Question: When running sp_who2, it appears one of my SQL commands is blocking but waiting on a process that is "Sleeping" and "Awaiting Command". This doesn't make any sense.

Any ideas what might be causing this? I know the DELETE is running inside a transaction that previously inserted a lot of rows into the table, could that be the problem?
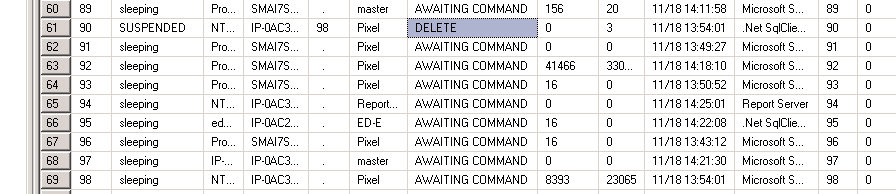
Answer: You probably have an open transaction on SPID 98. A blocking SPID does not have to be active
Try this, look at the <URL> column
'''
SELECT
p1.SPID AS blockedSPID, p2.SPID AS blockingSPID, ...
FROM
master..sysprocesses p1
JOIN
master..sysprocesses p2 ON p1.blocked = p2.spid
'''
Following on, <URL> you open transactions, last SQL and plan.
And have a read of <URL> for good measure